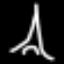
Label: The Eiffel Tower